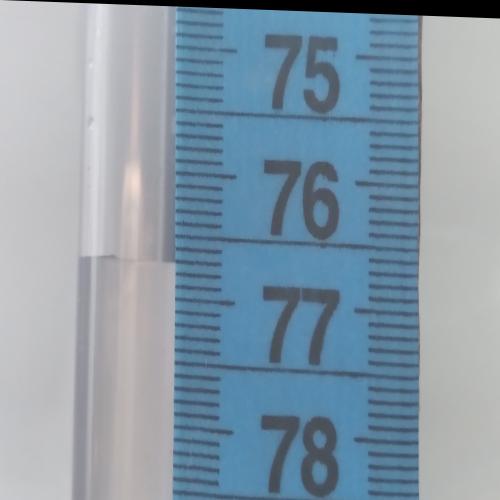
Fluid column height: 76.7 cm